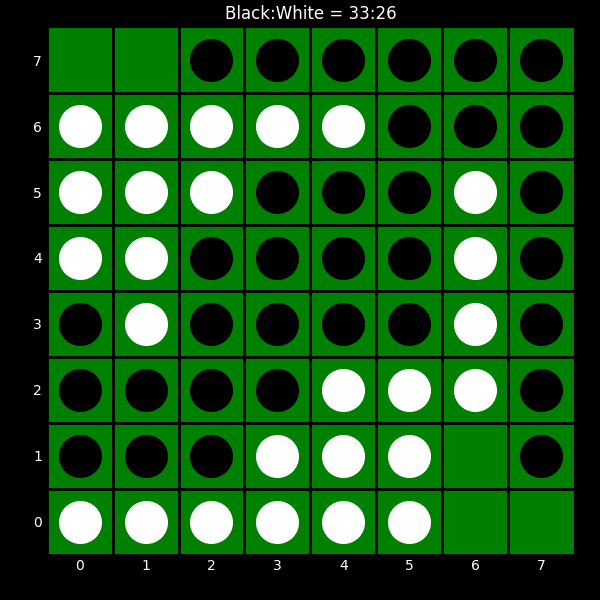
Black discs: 33
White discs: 26